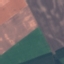
Land use / land cover: AnnualCrop